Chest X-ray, PA view. Patient: 46 years old, sex M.
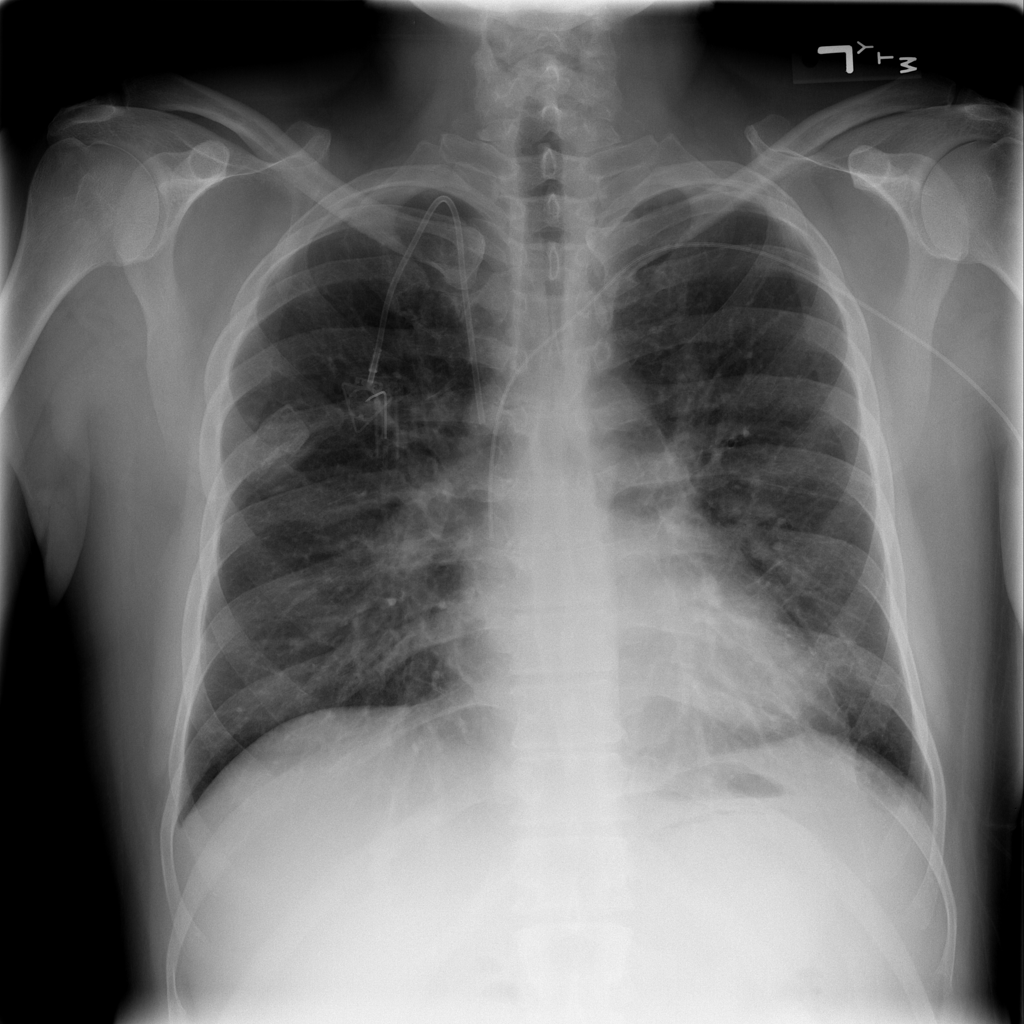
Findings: No Finding